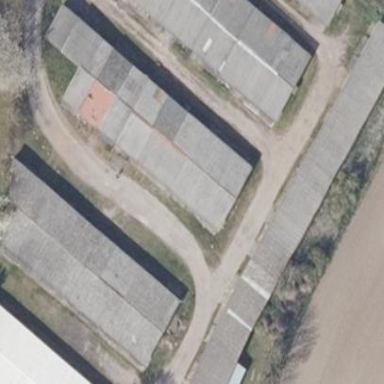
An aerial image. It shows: Group of garages.